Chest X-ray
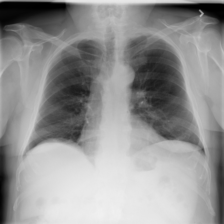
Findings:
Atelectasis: positive
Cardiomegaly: negative
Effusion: negative
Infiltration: positive
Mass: negative
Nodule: negative
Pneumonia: negative
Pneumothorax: negative
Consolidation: negative
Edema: negative
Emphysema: negative
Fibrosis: negative
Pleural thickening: negative
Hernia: negative